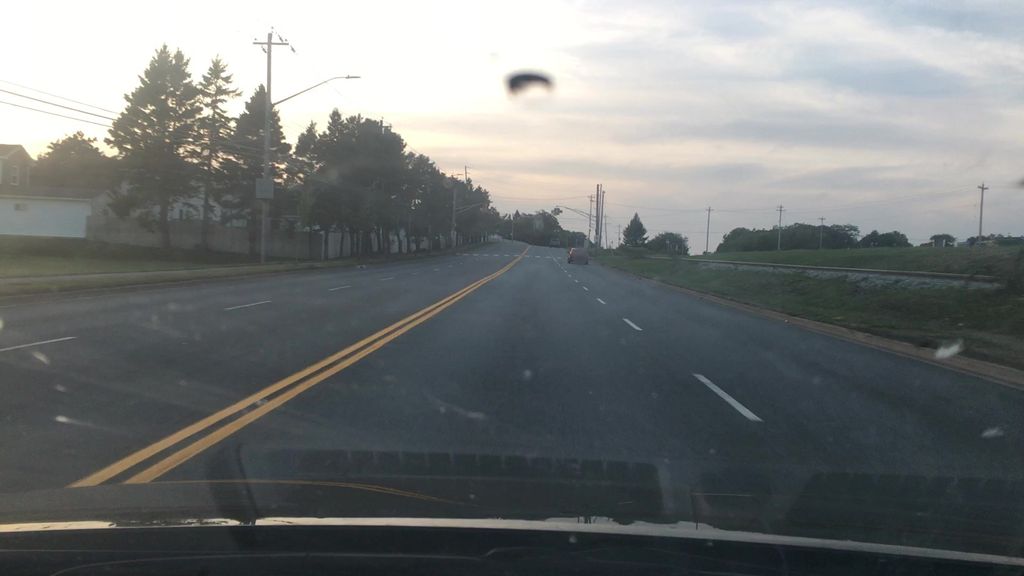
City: halifax